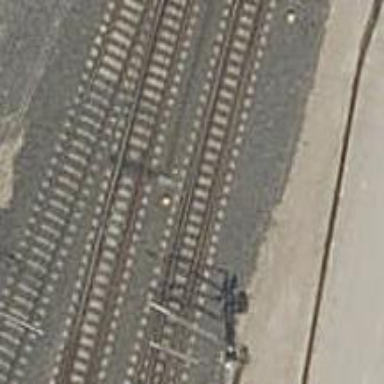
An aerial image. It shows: Railway siding with rails.